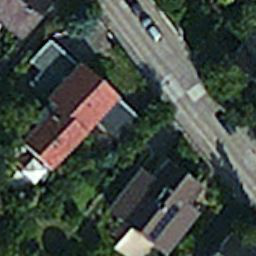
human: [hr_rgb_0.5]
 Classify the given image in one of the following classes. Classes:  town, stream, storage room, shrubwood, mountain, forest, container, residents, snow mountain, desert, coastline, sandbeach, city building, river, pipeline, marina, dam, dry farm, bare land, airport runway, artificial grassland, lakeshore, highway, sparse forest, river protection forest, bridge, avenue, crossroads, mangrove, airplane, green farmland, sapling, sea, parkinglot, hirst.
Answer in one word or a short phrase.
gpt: residents